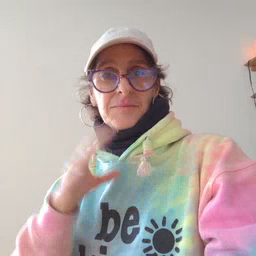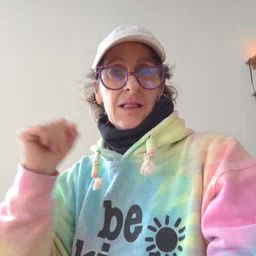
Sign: loud